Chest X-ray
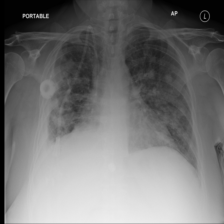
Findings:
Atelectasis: negative
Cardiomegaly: negative
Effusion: negative
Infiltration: negative
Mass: negative
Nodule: negative
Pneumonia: negative
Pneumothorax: negative
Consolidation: negative
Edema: negative
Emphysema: negative
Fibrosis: negative
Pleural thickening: positive
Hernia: negative